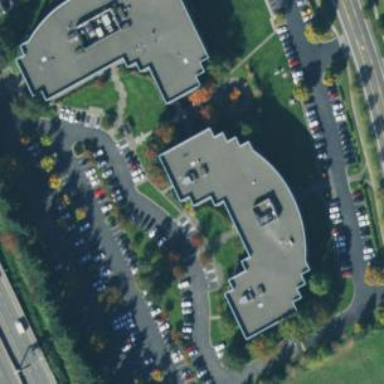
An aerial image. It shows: Part of building.